Question: I am writing a 2D program. On my 'paintComponent' I created an arc.
'''
public class Board extends Panel{
protected void paintComponent(Graphics g){
super.paintComponent(g);
Graphics2D graphics2d = (Graphics2D)g;
int x = MouseInfo.getPointerInfo().getLocation().x;//set mouses current position
int y = MouseInfo.getPointerInfo().getLocation().y;
graphics2d.setStroke(wideStroke);
graphics2d.draw(new Arc2D.Double(200, 200, 100, 100, ?, 180, Arc2D.OPEN));
}
}
'''
In my main I am using a 'Thread' to update the graph. The position of the '?' is the starting angle. Every time I change this the arc will move in a circle like half a car wheel. Is it possible to get the arc movement to follow the mouse? e.g. '? = 270'

How will I do this? (Sorry for my bad paint skills!)
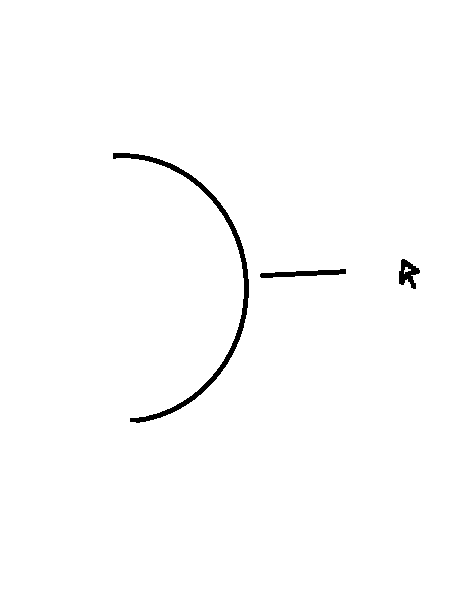
Answer: So based on the information from <URL>
We need two things. We need the anchor point (which would be the centre point of the arc) and the target point, which would be the mouse point.
Using a 'MouseMotionListener', its possible to monitor the mouse movements within the component
'''
// Reference to the last known position of the mouse...
private Point mousePoint;
//....
addMouseMotionListener(new MouseAdapter() {
@Override
public void mouseMoved(MouseEvent e) {
mousePoint = e.getPoint();
repaint();
}
});
'''
Next we need to calculate the angle between these two points...
'''
if (mousePoint != null) {
// This represents the anchor point, in this case,
// the centre of the component...
int x = width / 2;
int y = height / 2;
// This is the difference between the anchor point
// and the mouse. Its important that this is done
// within the local coordinate space of the component,
// this means either the MouseMotionListener needs to
// be registered to the component itself (preferably)
// or the mouse coordinates need to be converted into
// local coordinate space
int deltaX = mousePoint.x - x;
int deltaY = mousePoint.y - y;
// Calculate the angle...
// This is our "0" or start angle..
rotation = -Math.atan2(deltaX, deltaY);
rotation = Math.toDegrees(rotation) + 180;
}
'''
From here, you would need to subtract 90 degrees, which would give your arcs start angle and then use an extent of 180 degrees.